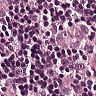
Metastatic tissue present: yes